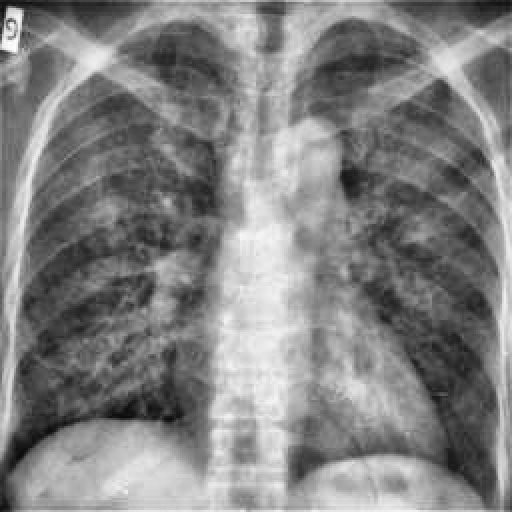
Finding: TUBERCULOSIS